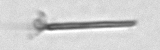
Label: fiber_TAG_external_detritus